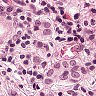
Metastatic tissue present: yes